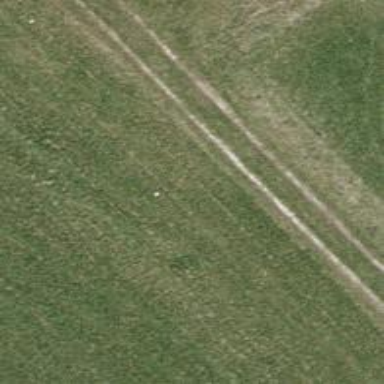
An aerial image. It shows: Track with very rough surface.